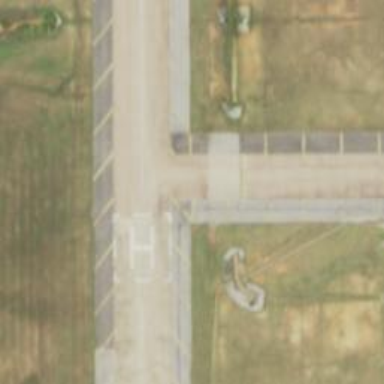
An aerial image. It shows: View of taxiway at the airport.